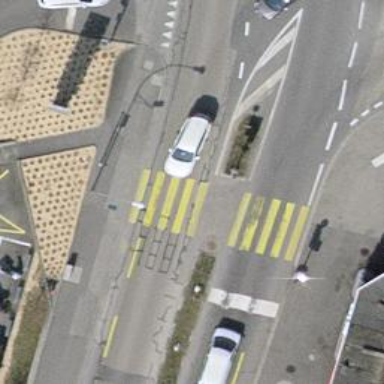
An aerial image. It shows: Kerb barrier.